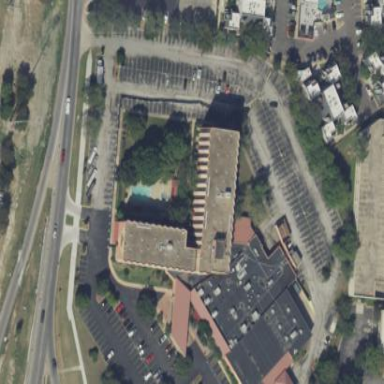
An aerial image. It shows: Hotel building.